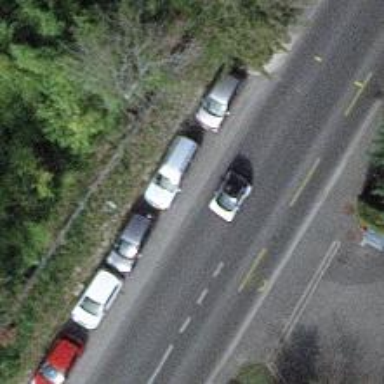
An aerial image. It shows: Secondary road with asphalt surface. There is sidewalk on the left and cycle lane on the left side as well.